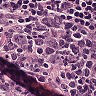
Metastatic tissue present: no